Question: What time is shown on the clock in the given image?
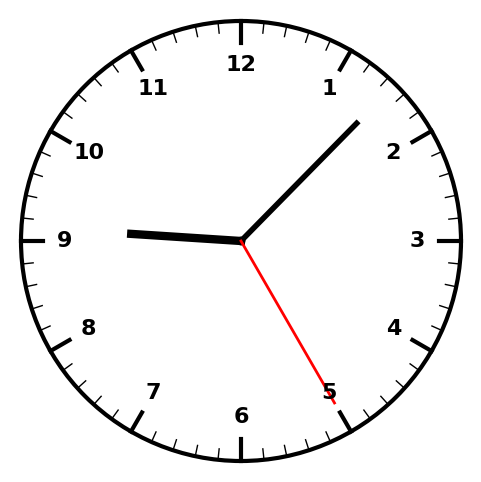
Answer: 09:07:25